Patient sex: M
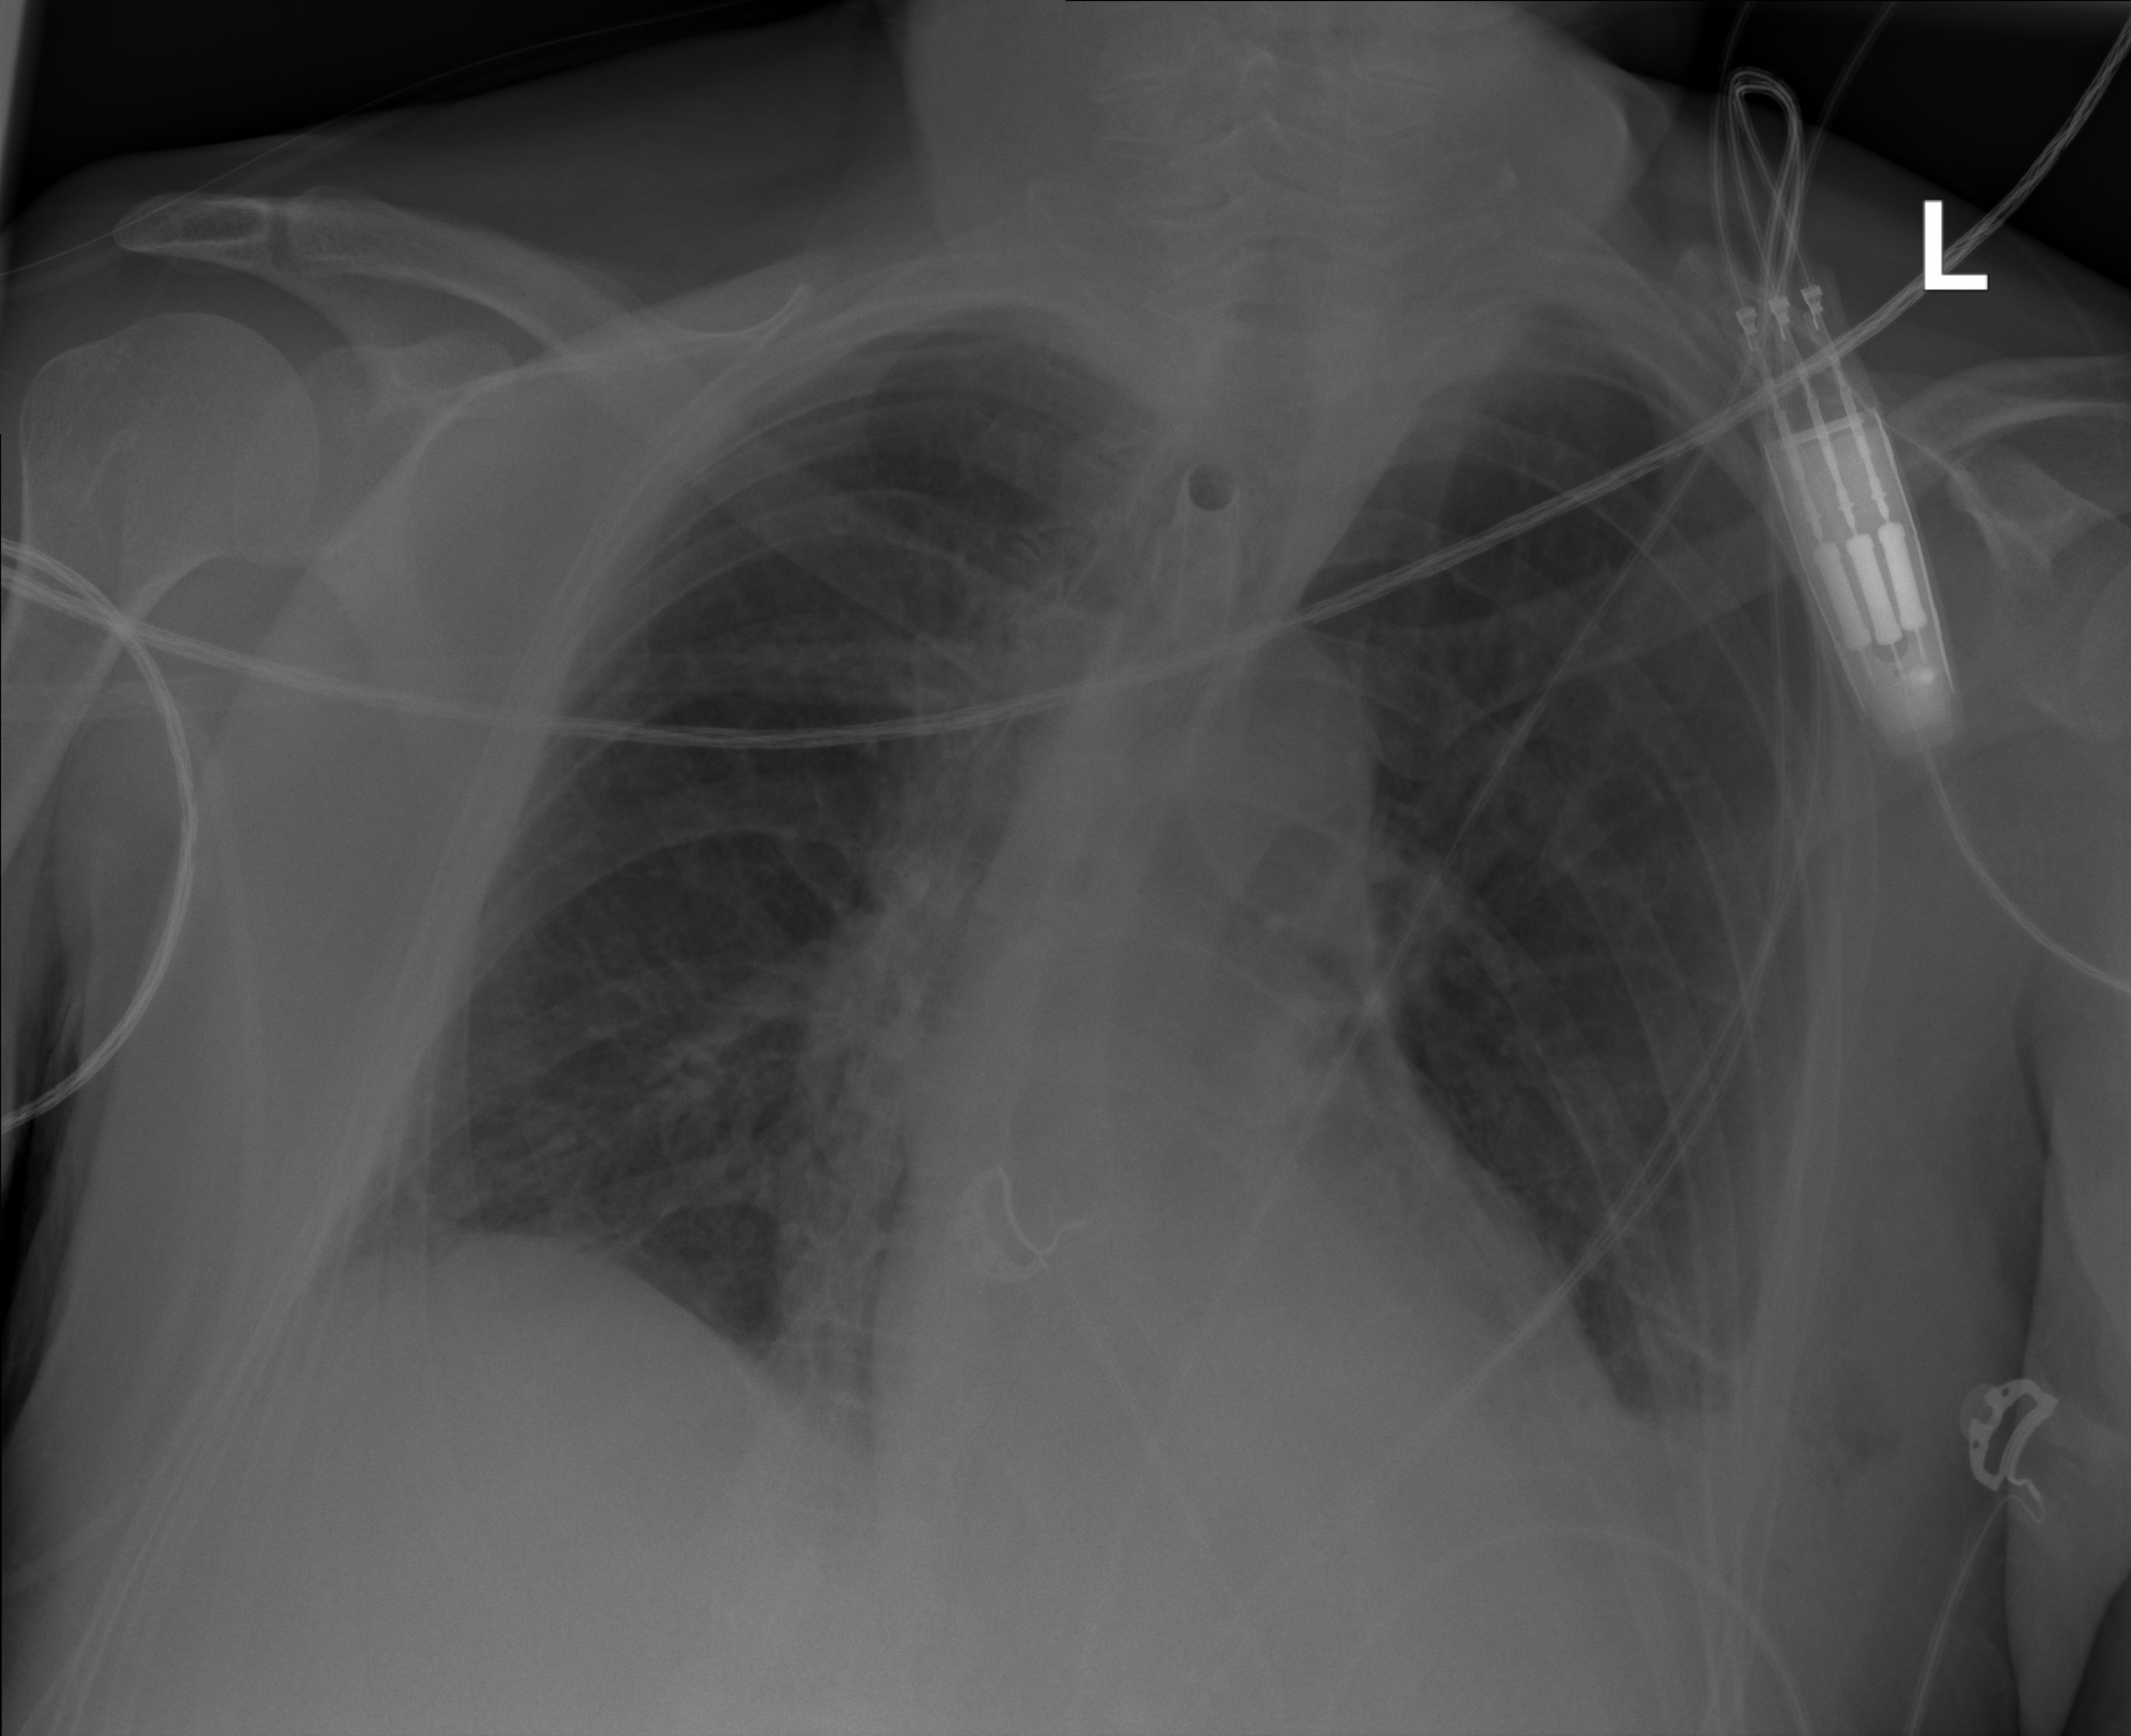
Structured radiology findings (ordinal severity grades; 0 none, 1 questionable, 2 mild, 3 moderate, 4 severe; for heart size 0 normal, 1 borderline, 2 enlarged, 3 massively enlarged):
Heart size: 1
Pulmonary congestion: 0
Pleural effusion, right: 1
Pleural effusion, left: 3
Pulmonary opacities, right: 0
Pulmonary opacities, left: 0
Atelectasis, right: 2
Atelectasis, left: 2